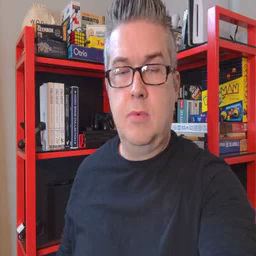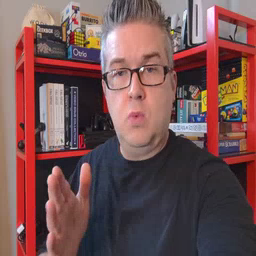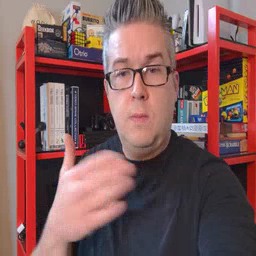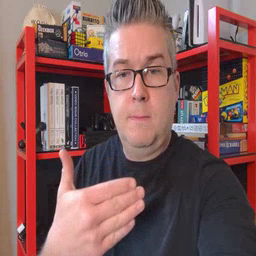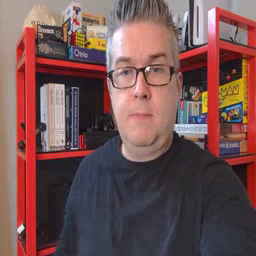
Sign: room